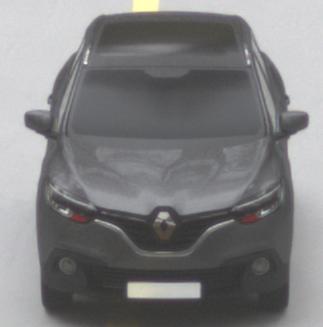
Make: Renault
Model: Kadjar ENERGY TCe 130
Detailed model: Kadjar
Model produced from: 2015/05
Model produced until: 2018/08
Doors: 5
Color: gray
Road condition: dry road
Daytime: morning or afternoon
Contrast: low contrast